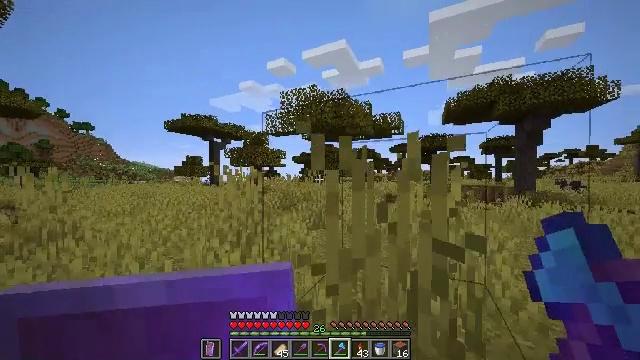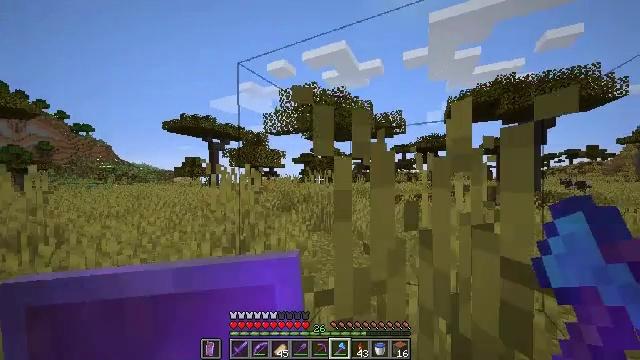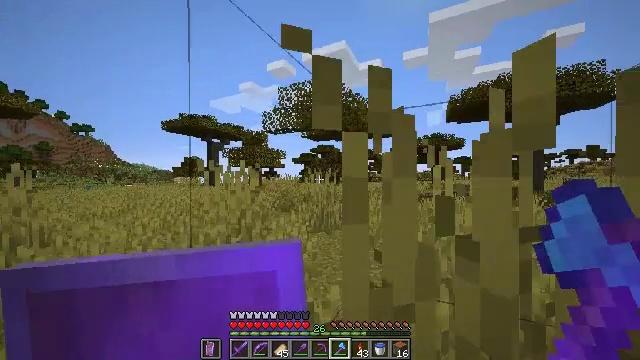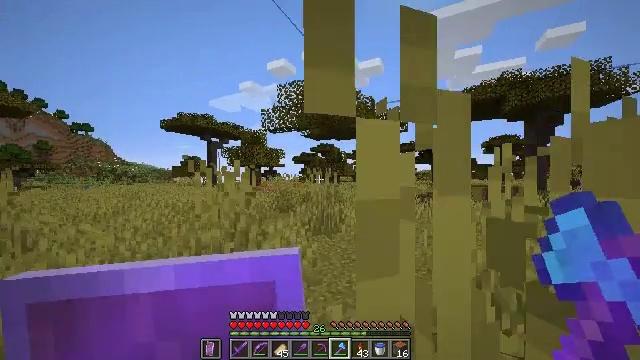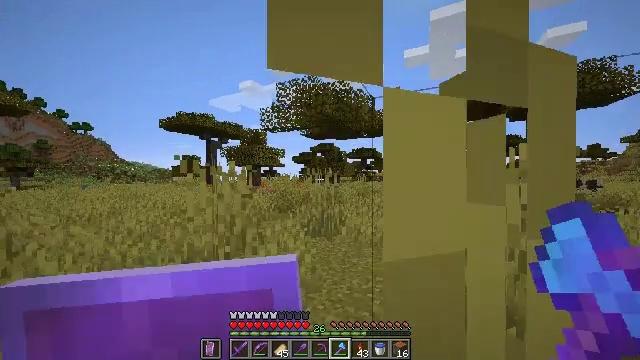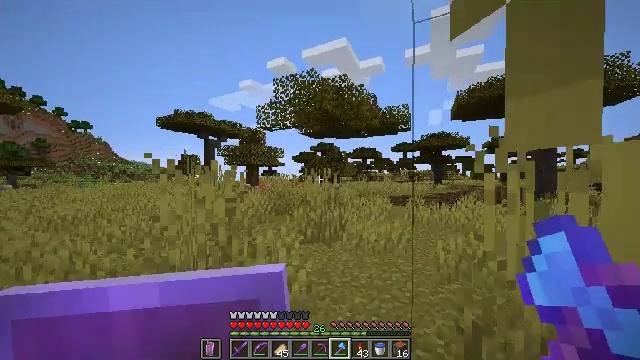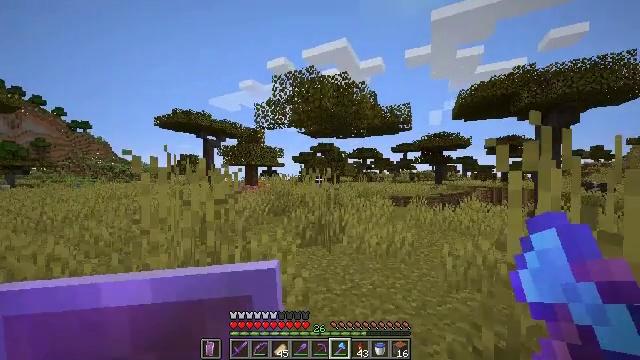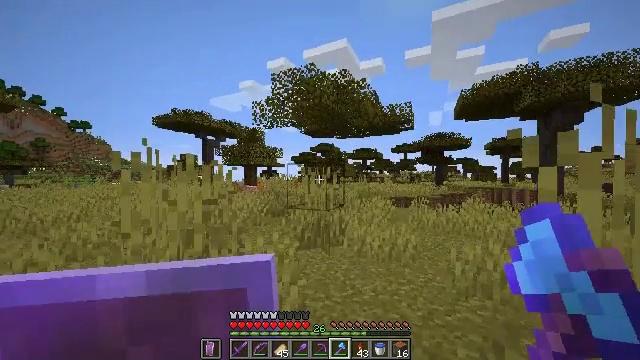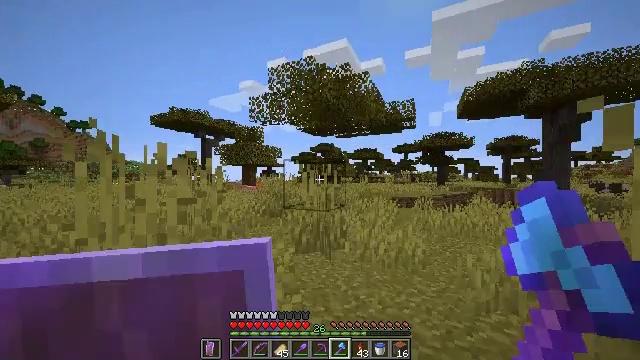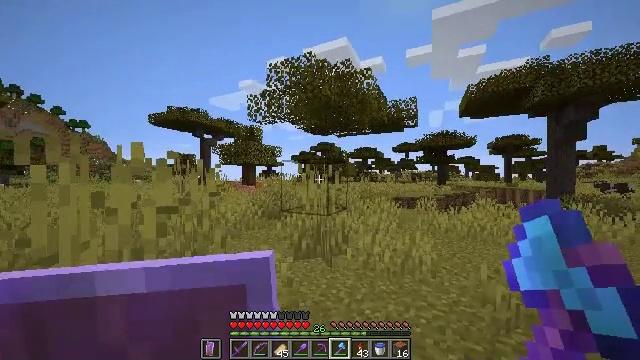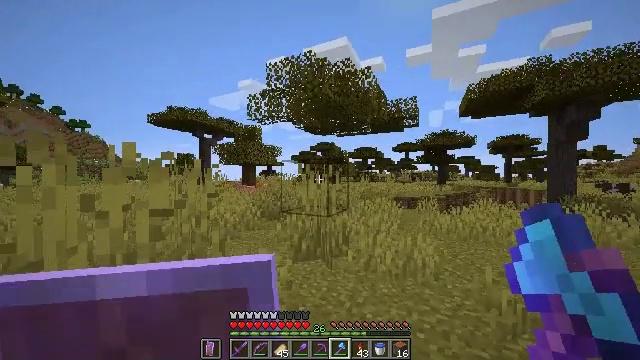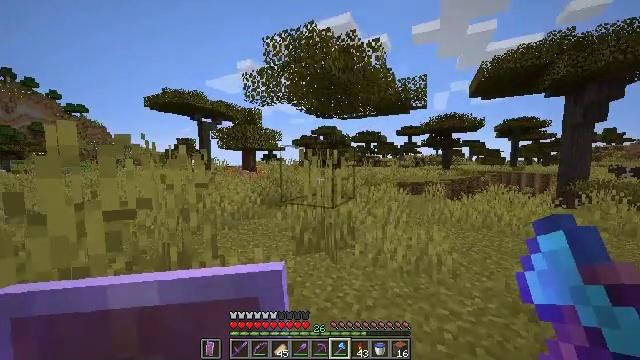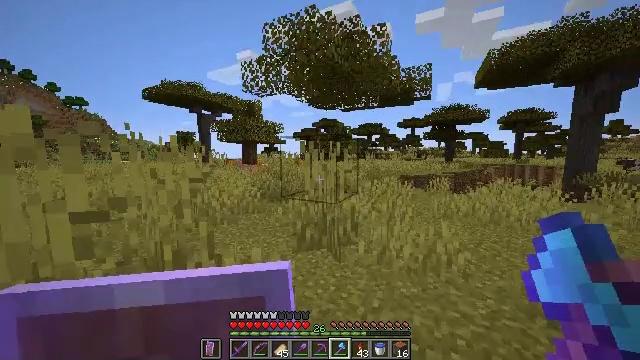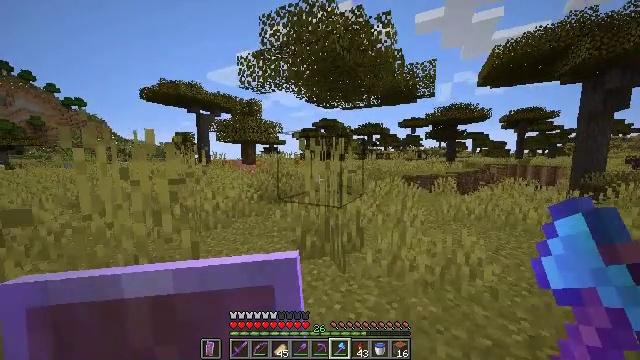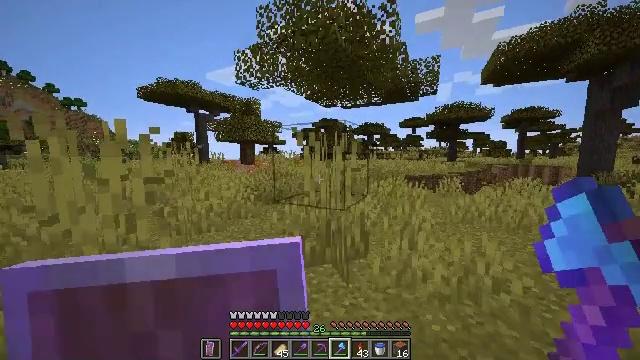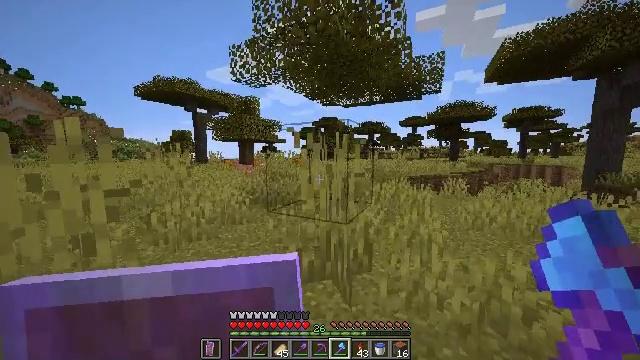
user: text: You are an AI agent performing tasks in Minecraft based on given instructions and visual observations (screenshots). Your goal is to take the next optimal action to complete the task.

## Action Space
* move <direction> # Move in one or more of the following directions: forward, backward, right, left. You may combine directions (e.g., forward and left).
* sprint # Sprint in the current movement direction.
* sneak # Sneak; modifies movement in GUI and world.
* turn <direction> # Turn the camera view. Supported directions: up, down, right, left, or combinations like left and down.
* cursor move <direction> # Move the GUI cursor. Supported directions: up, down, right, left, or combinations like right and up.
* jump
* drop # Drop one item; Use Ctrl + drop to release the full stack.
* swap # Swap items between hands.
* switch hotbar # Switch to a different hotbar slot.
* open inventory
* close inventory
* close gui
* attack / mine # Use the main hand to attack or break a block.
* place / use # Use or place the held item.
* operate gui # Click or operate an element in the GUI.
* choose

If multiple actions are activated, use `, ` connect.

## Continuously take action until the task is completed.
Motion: motion action
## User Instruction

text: drop acacia leaves
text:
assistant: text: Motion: move forward, sprint
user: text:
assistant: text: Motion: move forward, sprint
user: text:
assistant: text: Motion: move forward, sprint
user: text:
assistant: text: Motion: move forward, sprint
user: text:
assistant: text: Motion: move forward, sprint
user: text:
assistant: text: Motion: move forward, sprint
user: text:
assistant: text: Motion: move forward, sprint
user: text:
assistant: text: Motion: move forward, sprint
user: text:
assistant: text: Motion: move forward, sprint
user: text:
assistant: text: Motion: move forward, sprint
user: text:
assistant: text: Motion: move forward, sprint, turn down
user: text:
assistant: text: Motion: move forward, sprint, turn down
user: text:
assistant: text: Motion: move forward, sprint
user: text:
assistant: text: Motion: move forward, sprint
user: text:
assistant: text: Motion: move forward, sprint
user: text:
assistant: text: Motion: move forward, sprint
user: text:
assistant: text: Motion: move forward, sprint
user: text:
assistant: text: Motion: move forward, sprint, turn down
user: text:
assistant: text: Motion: move forward, sprint
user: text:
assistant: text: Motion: move forward, sprint
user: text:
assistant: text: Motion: move forward, sprint
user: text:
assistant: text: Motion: move forward, sprint
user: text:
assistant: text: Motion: move forward, sprint, turn down
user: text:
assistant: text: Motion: move forward, sprint
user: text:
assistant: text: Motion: move forward, sprint
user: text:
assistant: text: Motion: move forward, sprint
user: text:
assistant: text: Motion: move forward, sprint
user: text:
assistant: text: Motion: move forward, sprint
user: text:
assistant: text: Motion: move forward, sprint
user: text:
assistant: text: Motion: move forward, sprint